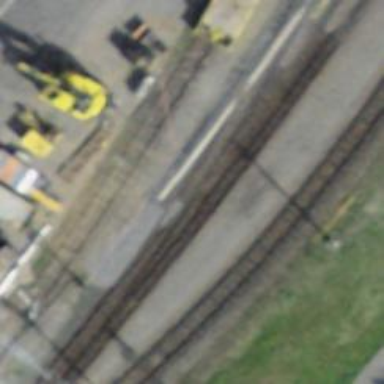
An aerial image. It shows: Narrow-gauge railway with electrified contact line.